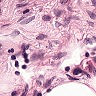
Metastatic tissue present: no